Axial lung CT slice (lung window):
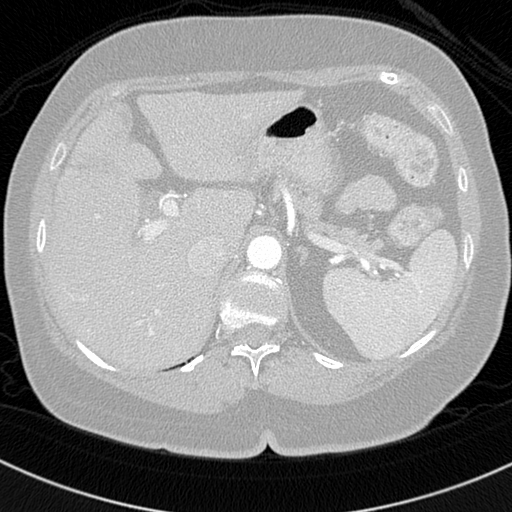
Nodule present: no